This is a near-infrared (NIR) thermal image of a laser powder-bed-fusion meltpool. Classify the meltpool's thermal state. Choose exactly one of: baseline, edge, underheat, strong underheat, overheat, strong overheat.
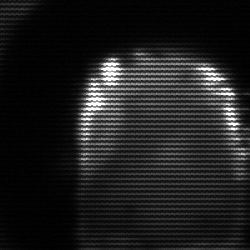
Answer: baseline